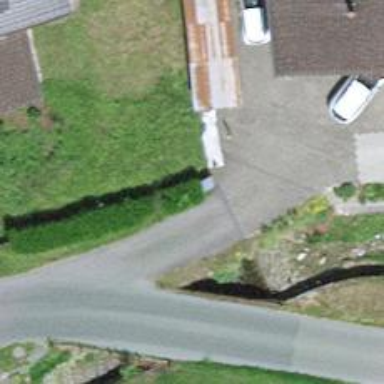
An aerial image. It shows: Hedge acting as barrier.